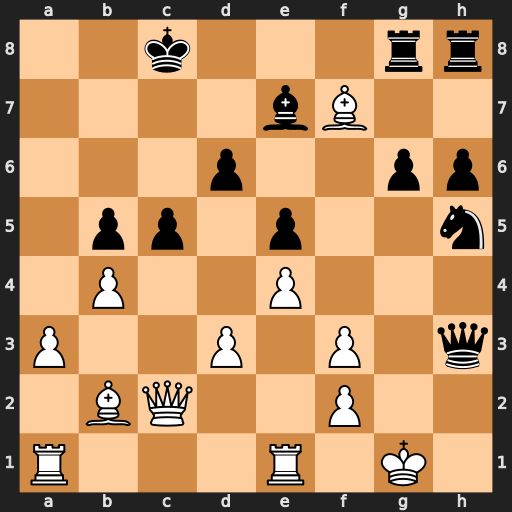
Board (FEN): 2k3rr/4bB2/3p2pp/1pp1p2n/1P2P3/P2P1P1q/1BQ2P2/R3R1K1
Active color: w
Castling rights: -
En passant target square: -
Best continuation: bxc5 Kd7 Qb3